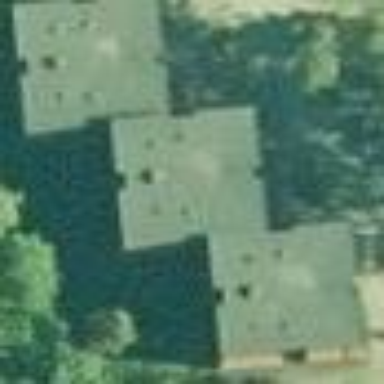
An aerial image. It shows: Image showing building with apartments.